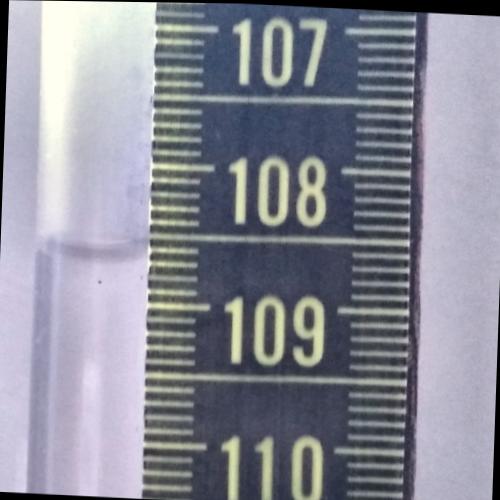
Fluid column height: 108.7 cm